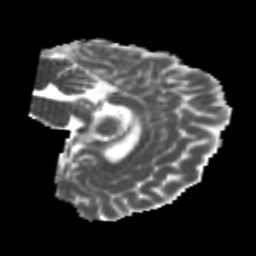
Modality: MD
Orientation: sagittal
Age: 23
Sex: female
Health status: healthy
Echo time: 0.074 s